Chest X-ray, PA view. Patient: 24 years old, sex M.
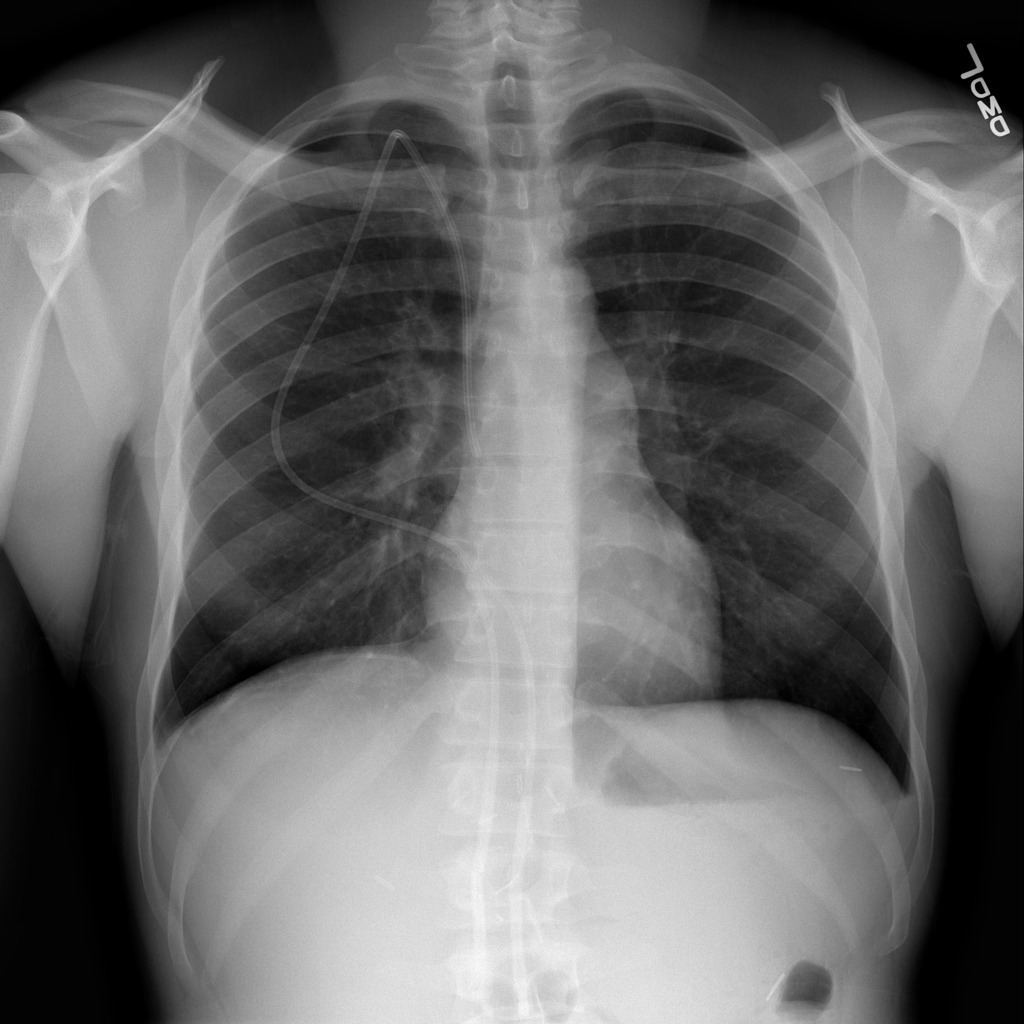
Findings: No Finding